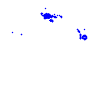
Particle: pion